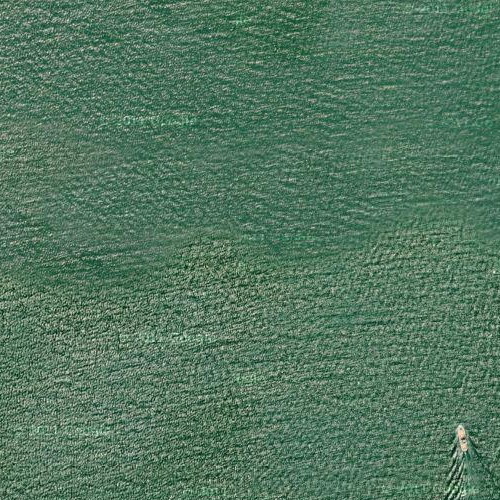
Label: sydney